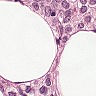
Metastatic tissue present: yes